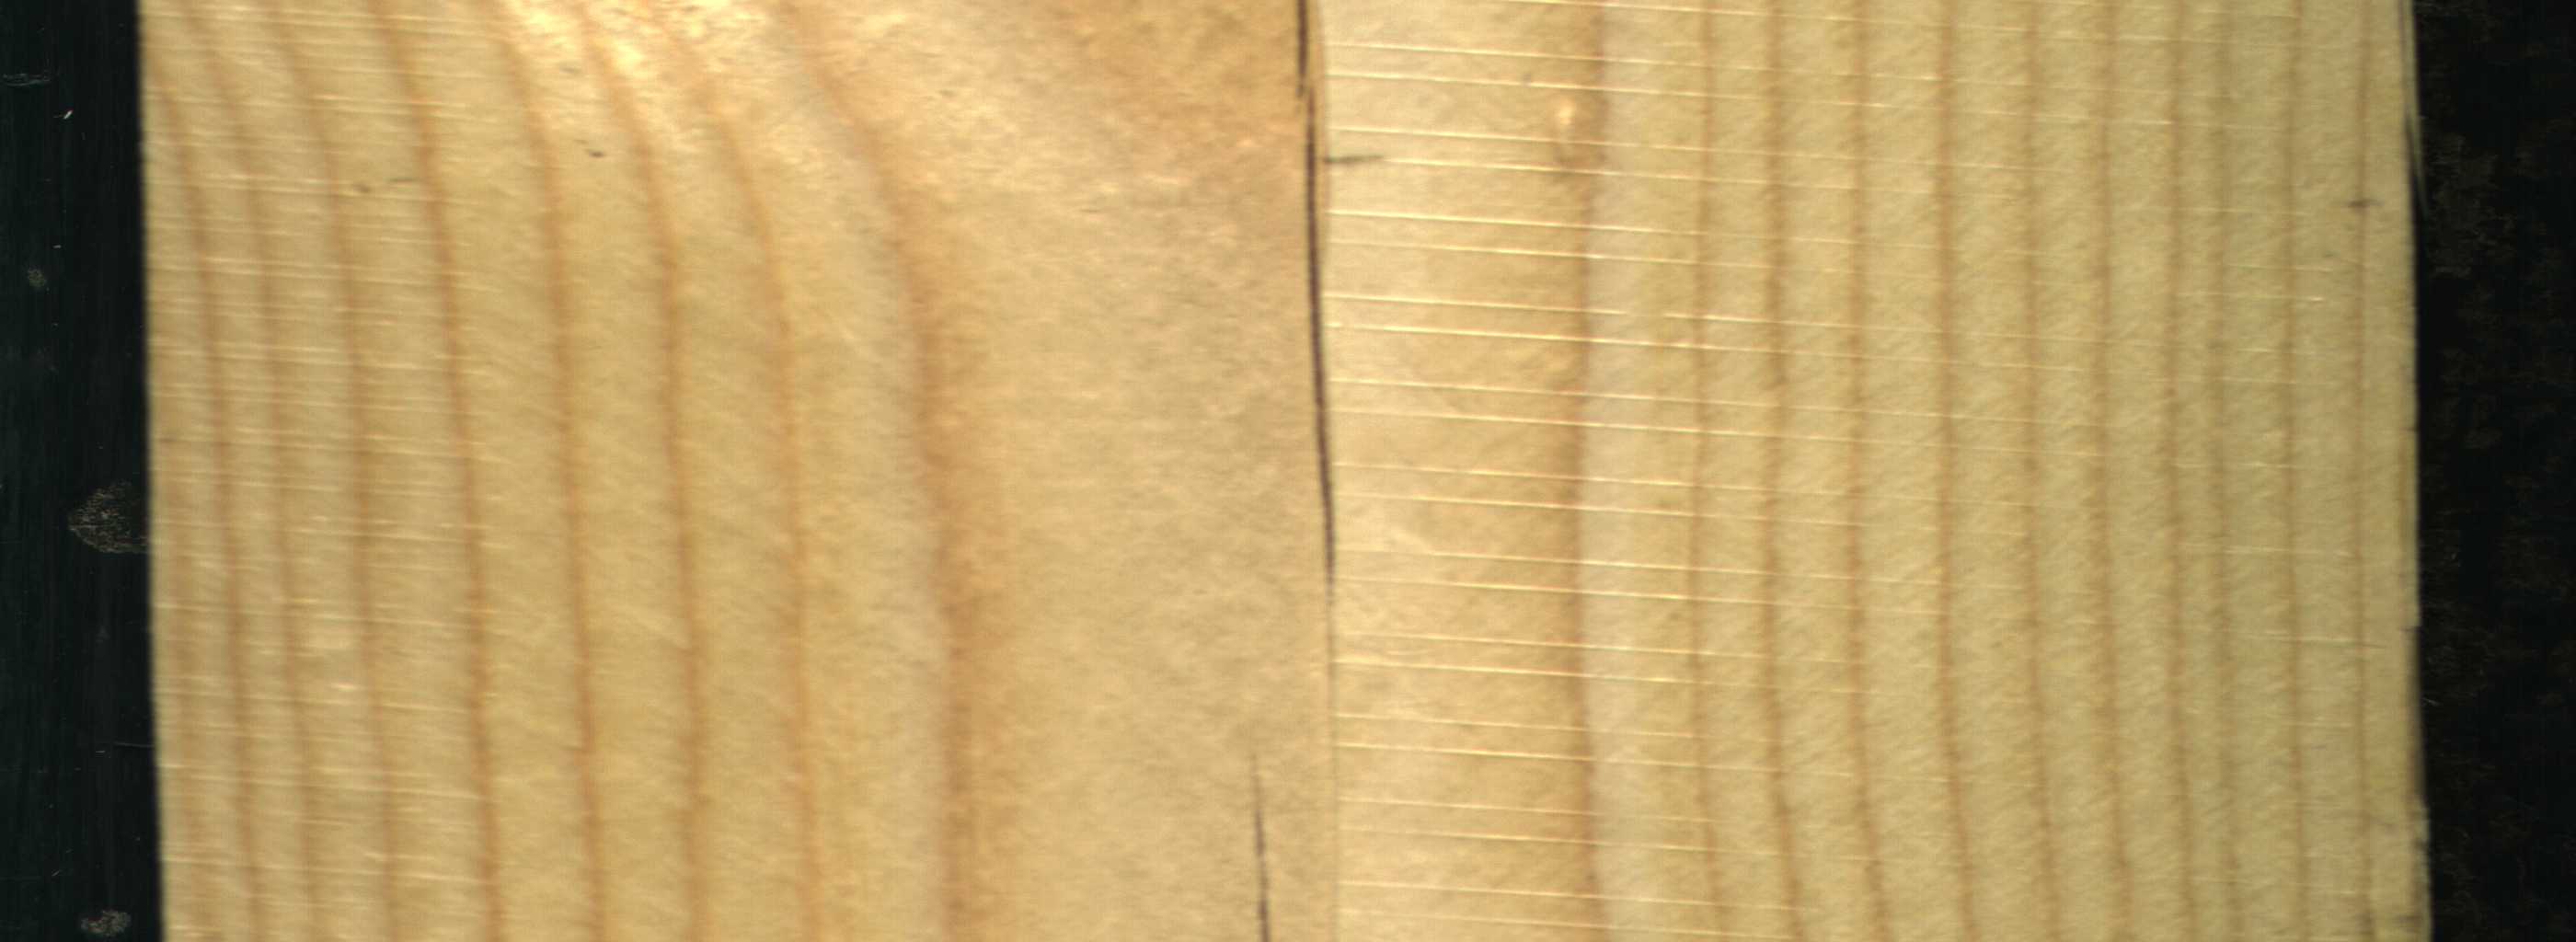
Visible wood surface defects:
Crack
Crack